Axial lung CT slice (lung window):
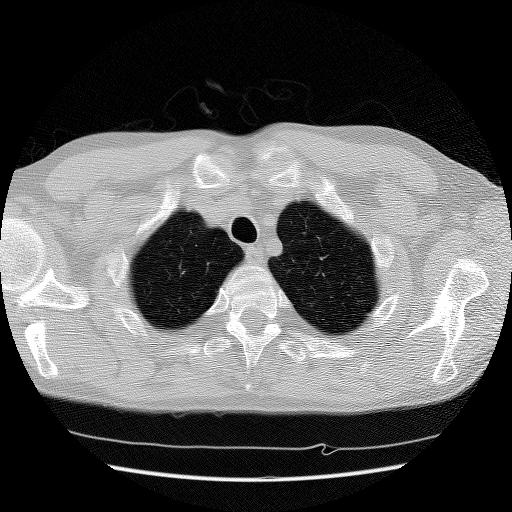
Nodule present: no